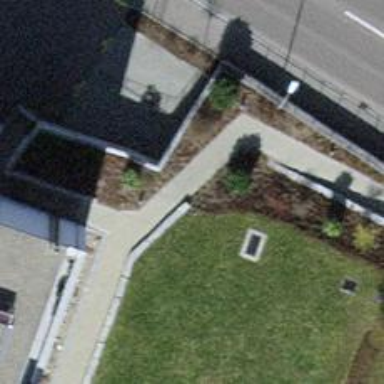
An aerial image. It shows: Footway made of paving stones.